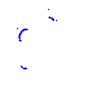
Particle: proton